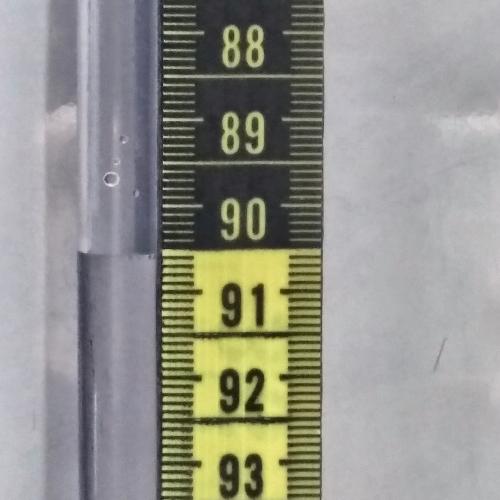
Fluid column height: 90.6 cm